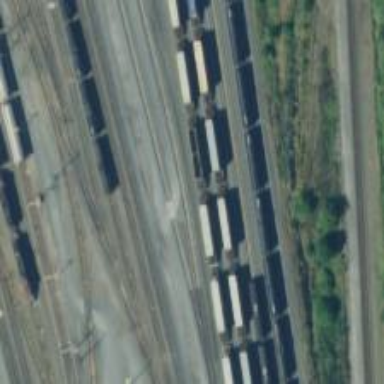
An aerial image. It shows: Railway yard used for servicing trains.